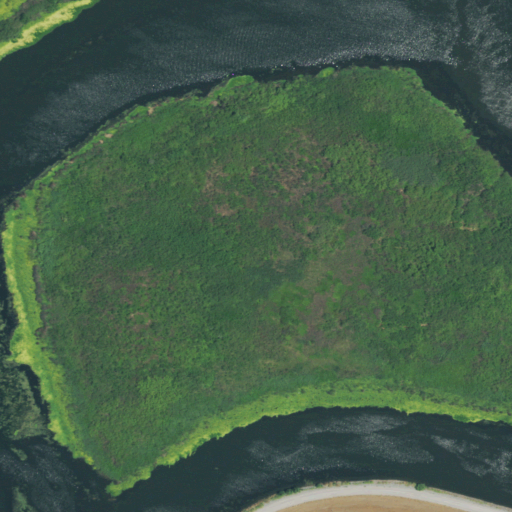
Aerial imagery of island in California named Poggers Island containing woody wetlands, open water, herbaceous wetlands, cultivated crops, and barren land